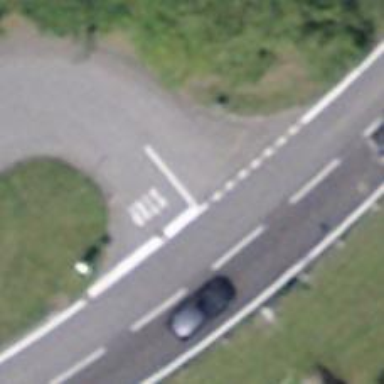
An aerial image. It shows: Road with stop sign.